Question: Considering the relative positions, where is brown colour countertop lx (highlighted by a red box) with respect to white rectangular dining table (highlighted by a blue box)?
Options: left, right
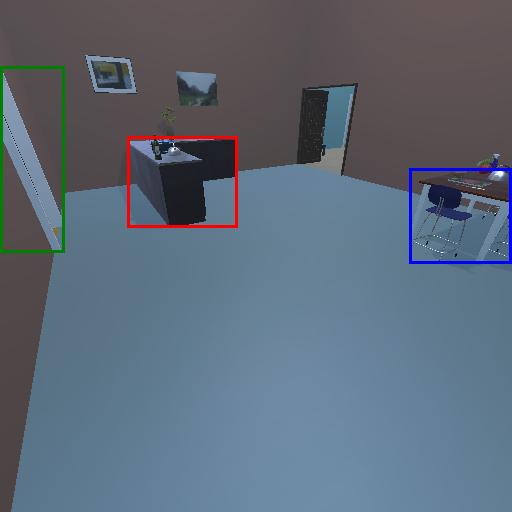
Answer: left